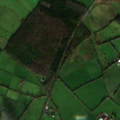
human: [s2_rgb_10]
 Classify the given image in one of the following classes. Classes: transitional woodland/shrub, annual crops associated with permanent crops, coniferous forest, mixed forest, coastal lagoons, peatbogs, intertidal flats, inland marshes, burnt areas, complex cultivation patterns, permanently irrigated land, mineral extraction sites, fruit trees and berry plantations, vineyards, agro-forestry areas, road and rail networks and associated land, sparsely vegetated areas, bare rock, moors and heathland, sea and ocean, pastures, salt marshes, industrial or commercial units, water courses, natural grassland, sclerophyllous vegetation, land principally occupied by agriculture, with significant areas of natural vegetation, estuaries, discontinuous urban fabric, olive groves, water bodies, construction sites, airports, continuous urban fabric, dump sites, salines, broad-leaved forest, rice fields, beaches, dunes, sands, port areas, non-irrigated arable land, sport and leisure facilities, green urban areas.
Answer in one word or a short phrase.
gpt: pastures, complex cultivation patterns, mixed forest, transitional woodland/shrub